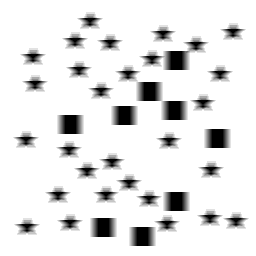
Squares: 9
Triangles: 0
Stars: 29
Total shapes: 38